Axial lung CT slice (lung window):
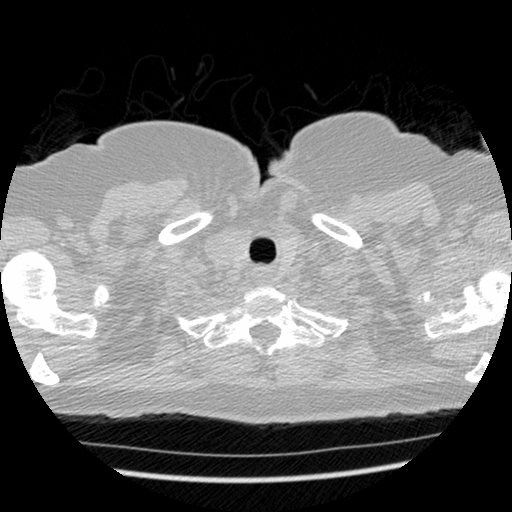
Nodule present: no